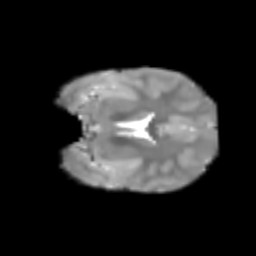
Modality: T2w
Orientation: coronal
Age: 6
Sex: female
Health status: healthy